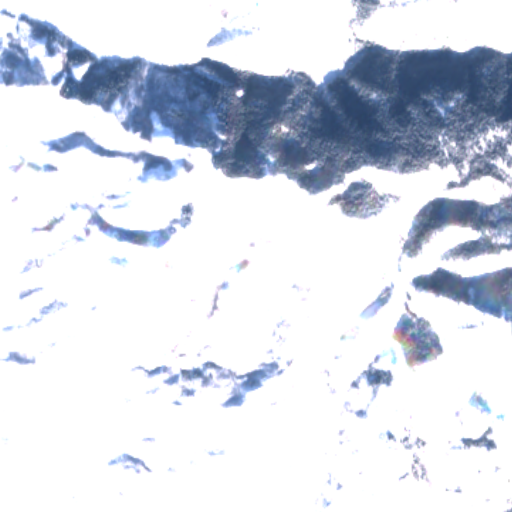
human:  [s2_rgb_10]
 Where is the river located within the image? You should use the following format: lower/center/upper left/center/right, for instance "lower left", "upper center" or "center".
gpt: The river is located in the left of the image.
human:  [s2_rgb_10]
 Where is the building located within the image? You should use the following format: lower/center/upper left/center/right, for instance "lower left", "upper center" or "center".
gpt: The building is located in the upper center of the image.
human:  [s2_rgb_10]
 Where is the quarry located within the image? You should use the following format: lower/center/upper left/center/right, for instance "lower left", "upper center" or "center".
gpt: There is no quarry in the image.